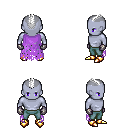
a pixel art fantasy rpg character, male body template, dark elf, purple skin, maroon tattered cape, teal pants, white short mohawk hairstyle, metal gloves, gold boots, four views (front, back, left, right), 2x2 character sprite sheet, small pixel art, hard edges, no anti-aliasing